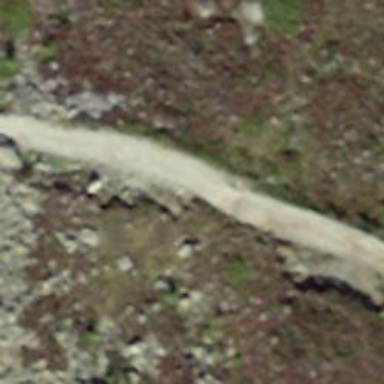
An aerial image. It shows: Path.